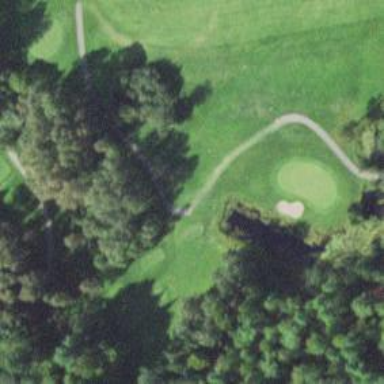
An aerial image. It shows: Service road used as golf cart path.